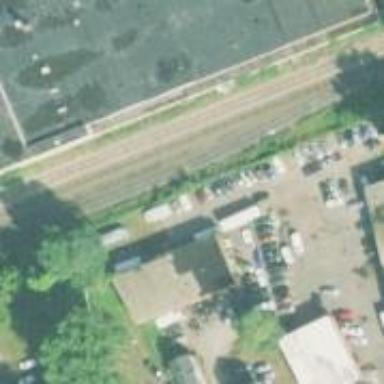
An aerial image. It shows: Railway yard in service.